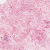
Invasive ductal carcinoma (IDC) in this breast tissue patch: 0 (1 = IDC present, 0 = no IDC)